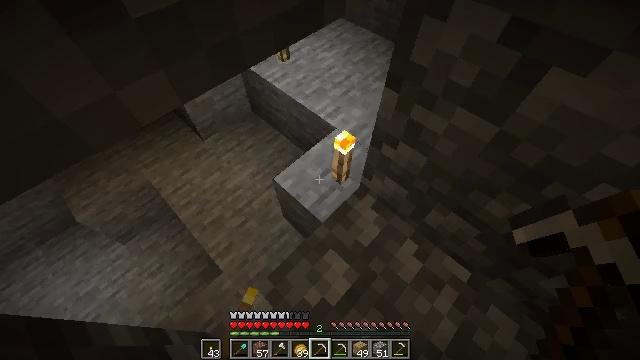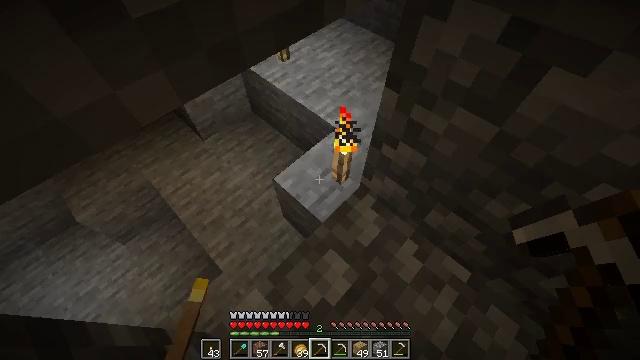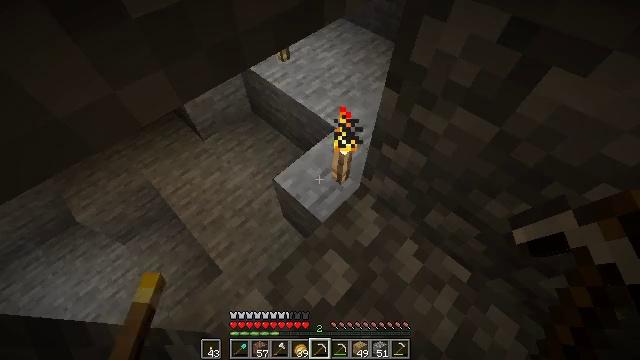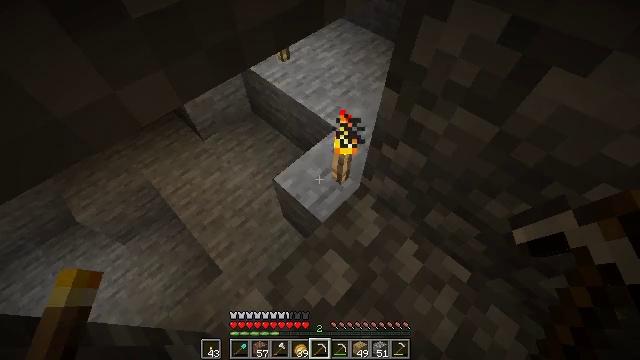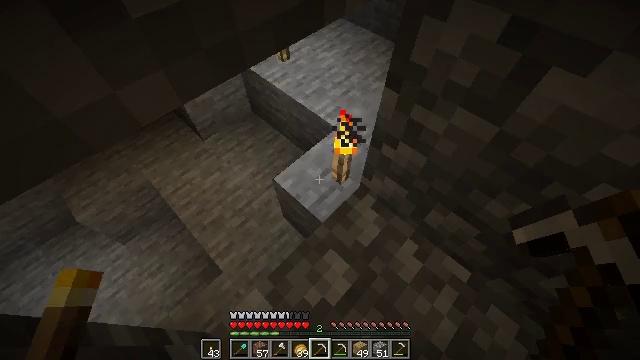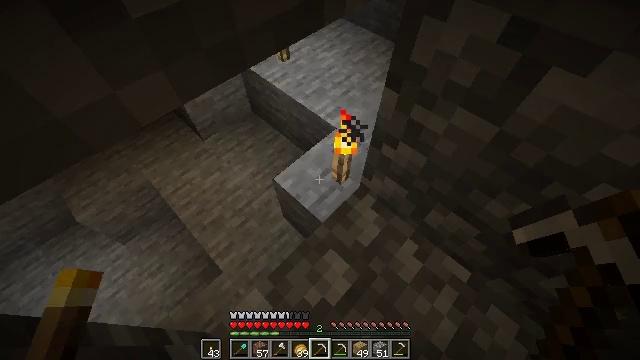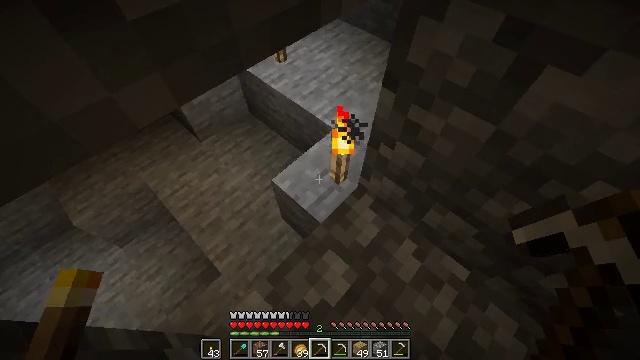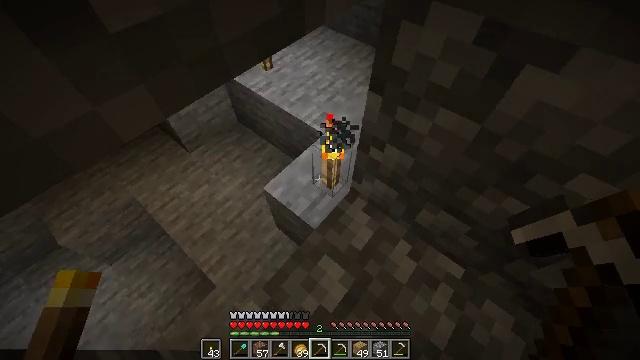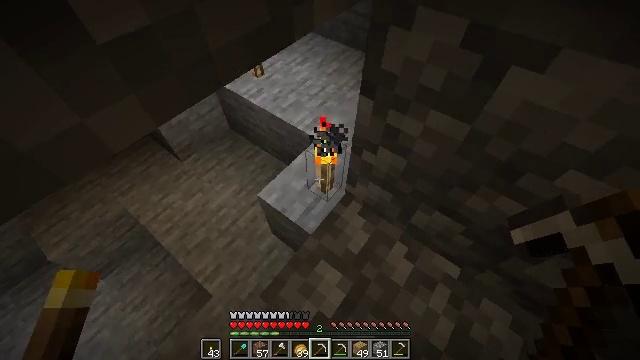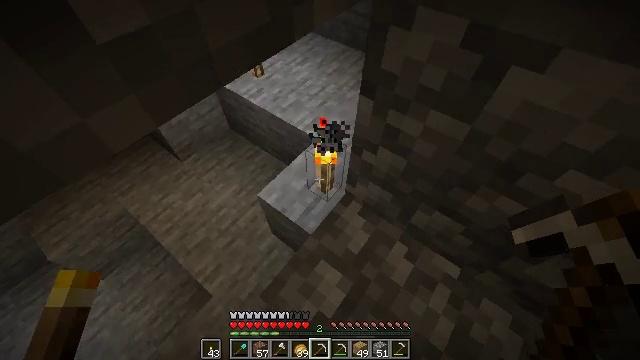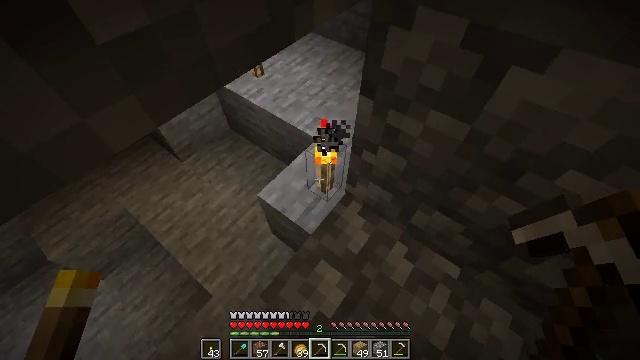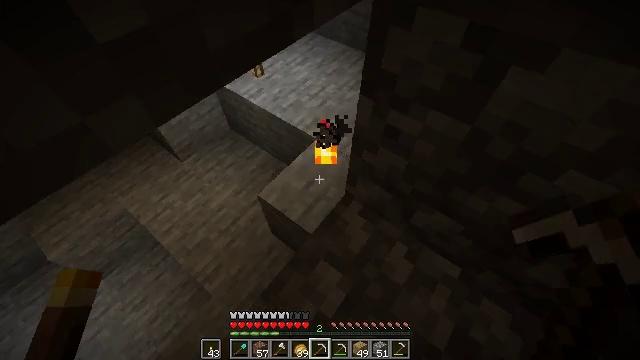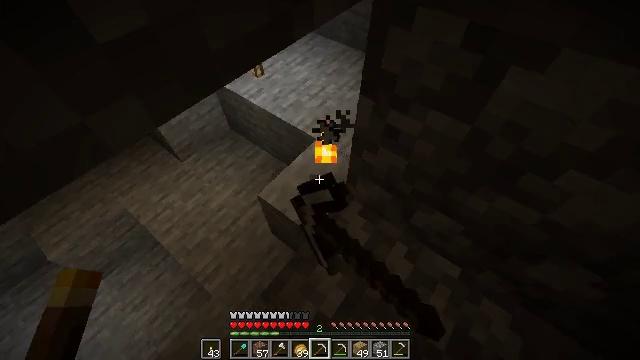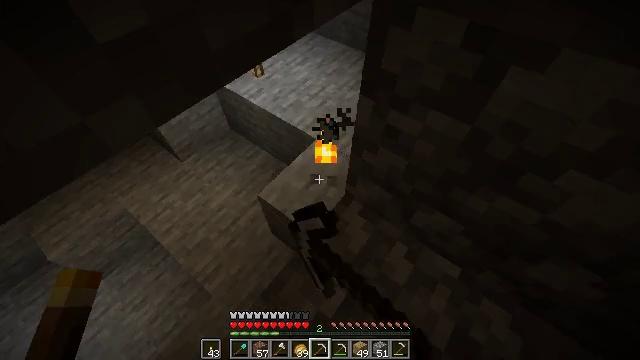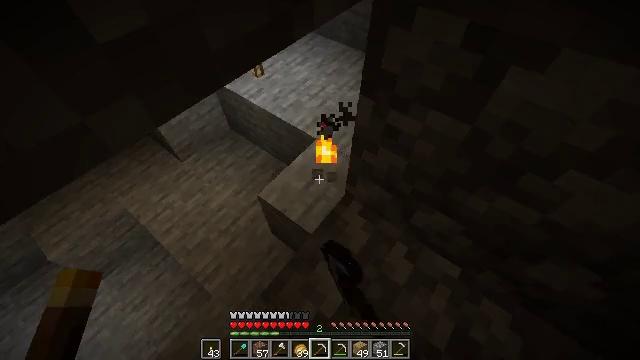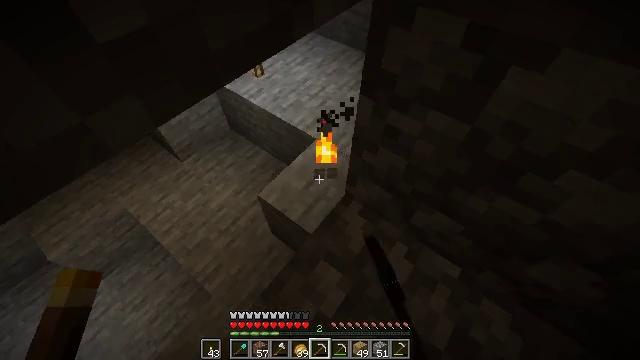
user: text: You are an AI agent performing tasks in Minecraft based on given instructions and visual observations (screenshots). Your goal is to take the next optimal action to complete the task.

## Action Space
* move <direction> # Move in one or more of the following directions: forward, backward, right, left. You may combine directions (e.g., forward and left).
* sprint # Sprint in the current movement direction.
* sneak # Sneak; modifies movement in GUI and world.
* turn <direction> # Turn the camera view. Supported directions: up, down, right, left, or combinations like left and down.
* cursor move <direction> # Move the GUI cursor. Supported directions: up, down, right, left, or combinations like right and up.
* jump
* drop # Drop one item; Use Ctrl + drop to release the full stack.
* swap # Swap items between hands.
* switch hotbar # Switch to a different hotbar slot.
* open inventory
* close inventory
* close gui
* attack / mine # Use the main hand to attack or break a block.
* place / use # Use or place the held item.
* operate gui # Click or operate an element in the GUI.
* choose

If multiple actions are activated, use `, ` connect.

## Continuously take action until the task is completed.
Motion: motion action
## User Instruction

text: Attack the torch to pick it up.
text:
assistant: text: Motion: sneak
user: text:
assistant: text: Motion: sneak
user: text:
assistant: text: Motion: sneak
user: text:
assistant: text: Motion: sneak
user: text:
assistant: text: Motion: sneak
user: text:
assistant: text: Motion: sneak
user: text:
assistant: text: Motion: sneak, turn right and up
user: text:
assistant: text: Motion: sneak, turn right and up
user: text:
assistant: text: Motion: sneak
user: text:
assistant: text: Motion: sneak
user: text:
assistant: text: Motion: sneak, attack / mine
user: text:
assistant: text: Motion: sneak, attack / mine
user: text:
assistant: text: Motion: sneak, attack / mine
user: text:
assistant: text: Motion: sneak
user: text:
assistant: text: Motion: sneak
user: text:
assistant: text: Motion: sneak